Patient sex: M
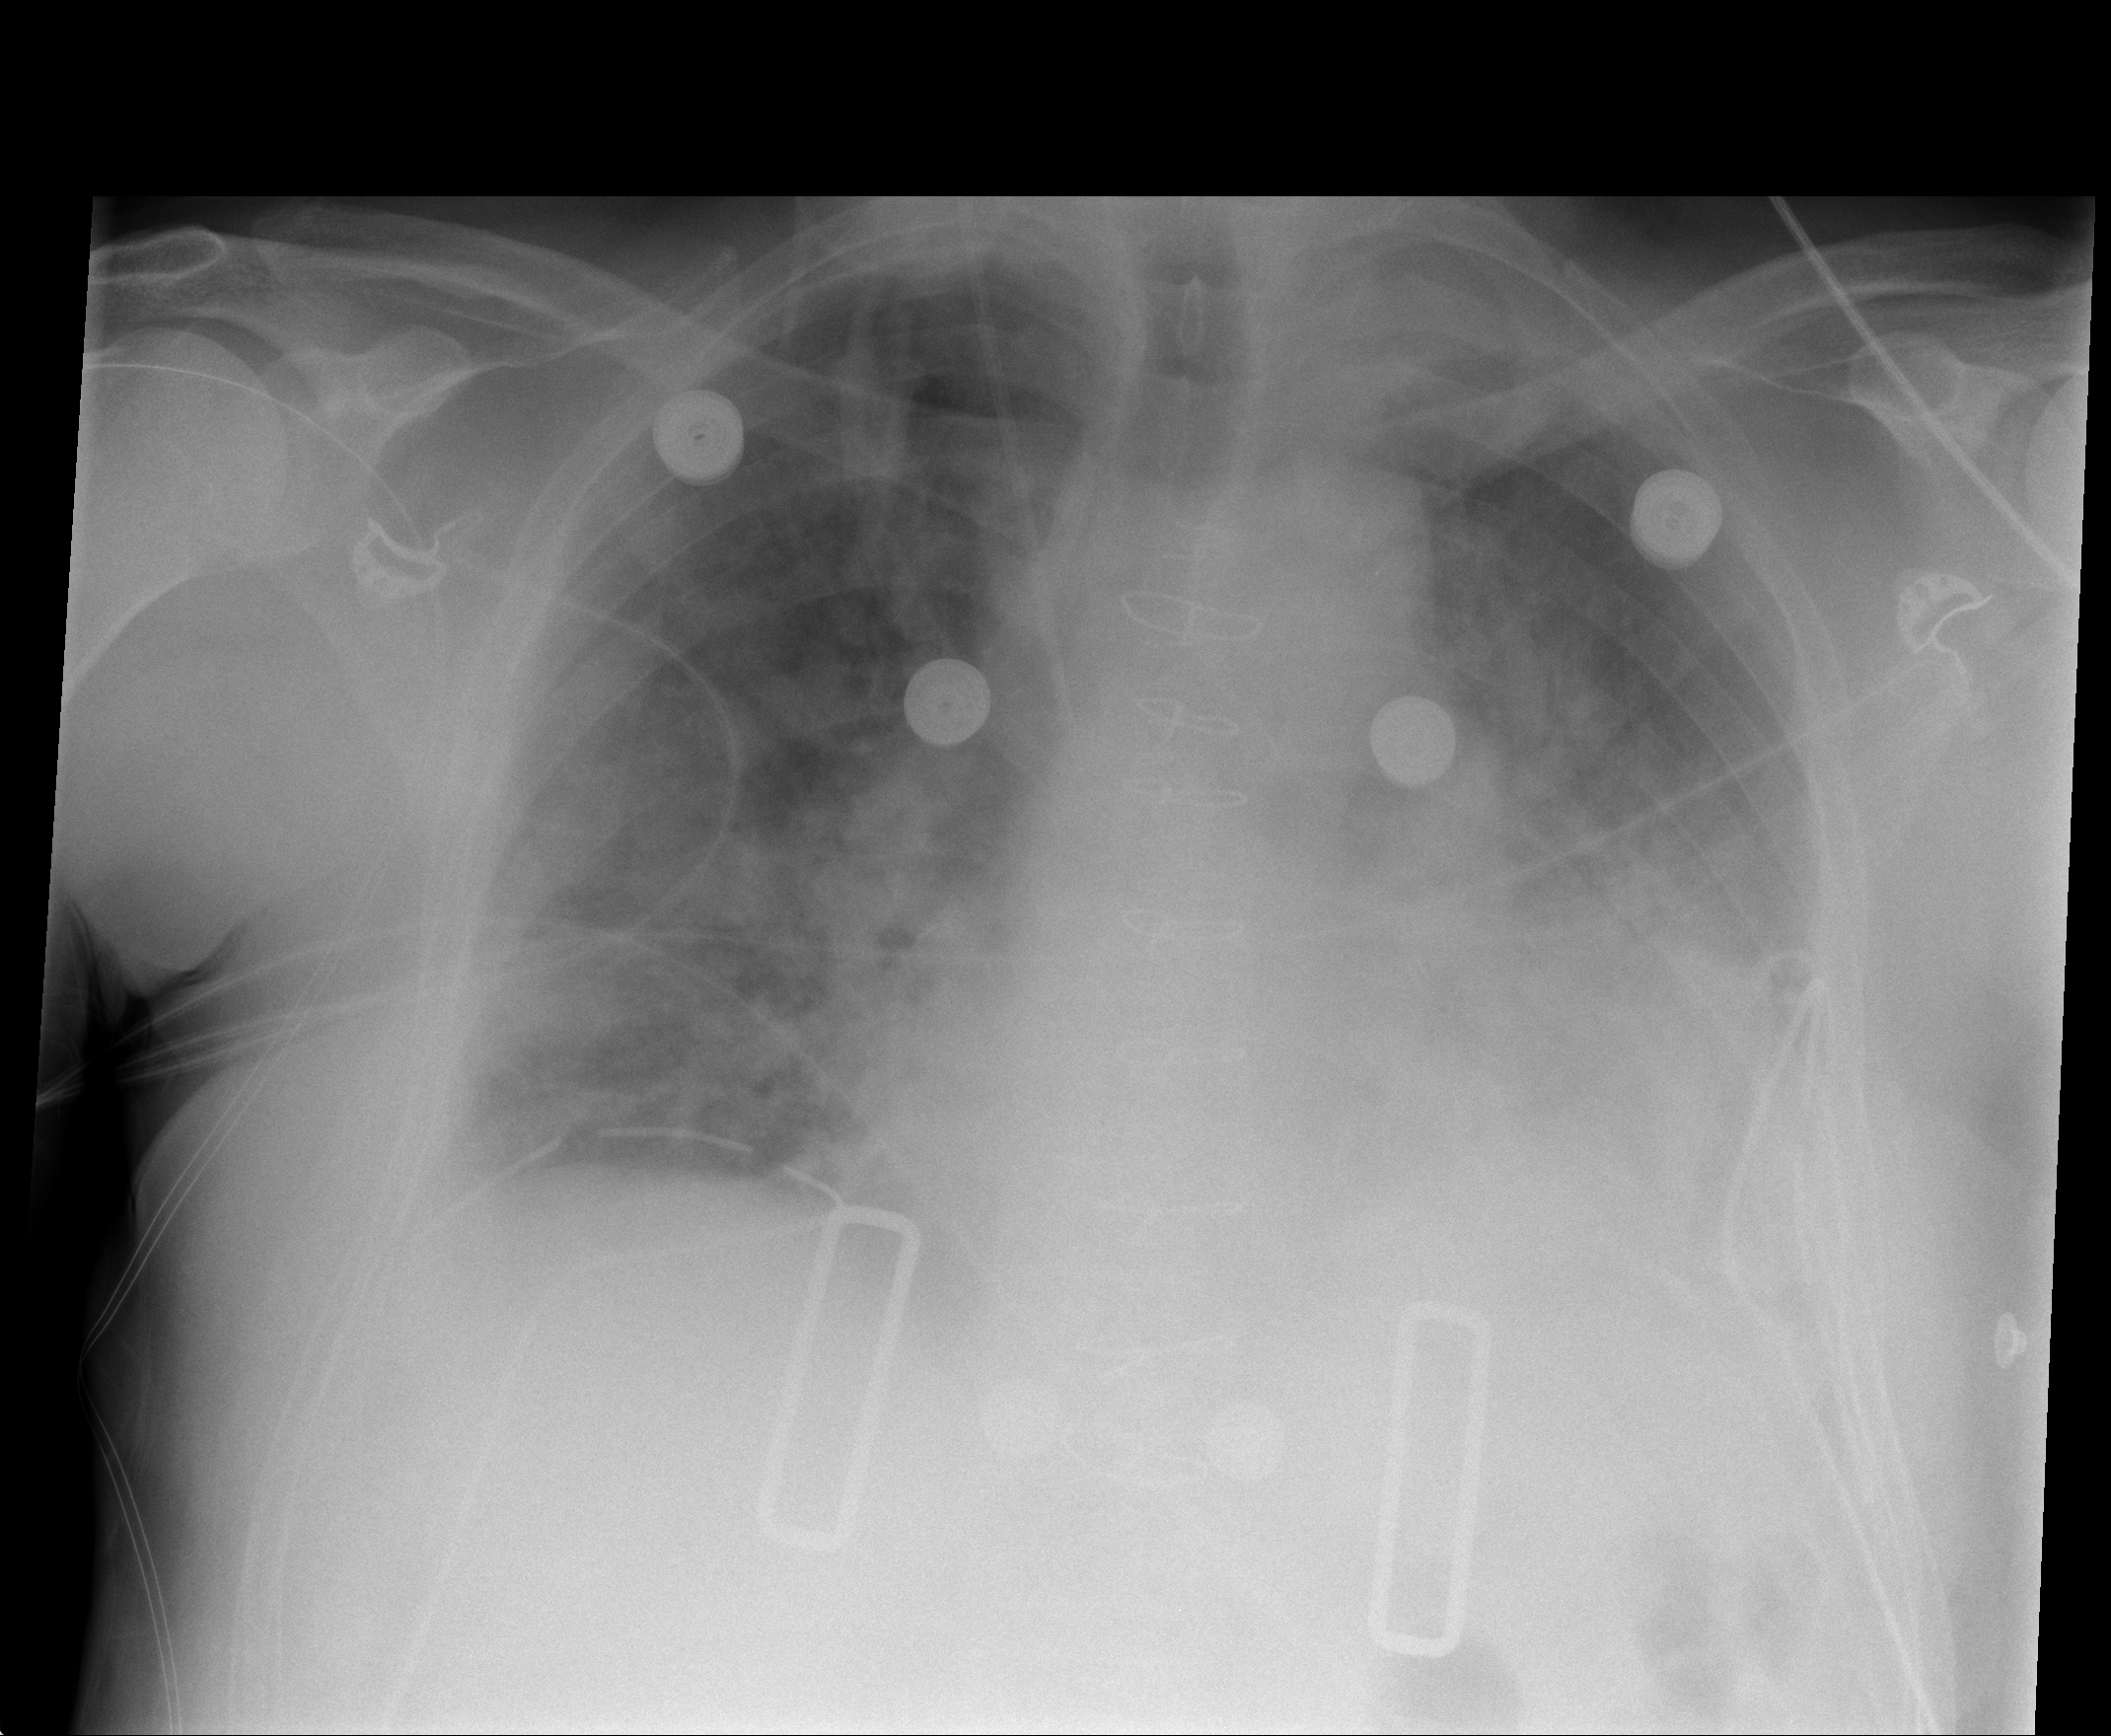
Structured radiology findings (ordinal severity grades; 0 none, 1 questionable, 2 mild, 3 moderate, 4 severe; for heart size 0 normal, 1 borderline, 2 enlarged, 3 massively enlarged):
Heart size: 1
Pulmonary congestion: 2
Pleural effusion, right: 0
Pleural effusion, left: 3
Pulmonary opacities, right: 2
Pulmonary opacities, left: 2
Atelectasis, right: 2
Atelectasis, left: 2